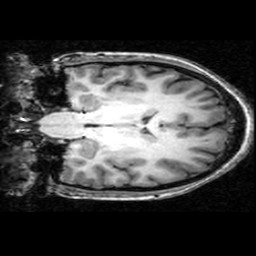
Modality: T1w
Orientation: coronal
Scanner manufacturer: ge
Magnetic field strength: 3 T
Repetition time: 0.01222 s
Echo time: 0.005176 s